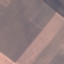
Land use / land cover: AnnualCrop